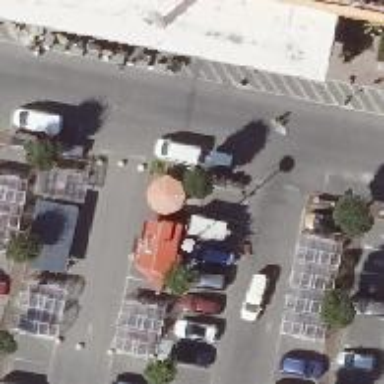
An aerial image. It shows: Fast food establishment.